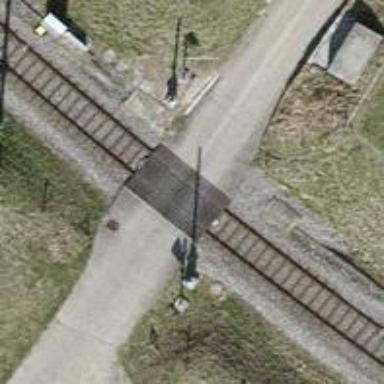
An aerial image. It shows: Level crossing along the railway.